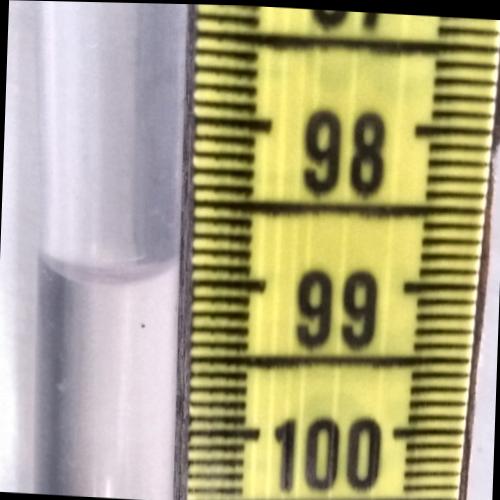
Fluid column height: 99.0 cm